Question:
Hi I would like to create a function where I type the value of 'exampledataframe$X1' and it will return the corresponding value 'exampledataframe$X2'.
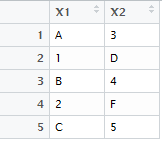
Answer: We can use '=='
'''
exampledataframe$X2[exampledataframe$X1=="A"]
'''
As a function
'''
fun1 <- function(data, Var1, Var2, val){
data[[Var2]][data[[Var1]]==val]
}
fun1(exampledataframe, "X1", "X2", "B")
#[1] "4"
'''
### data
'''
exampledataframe <- data.frame(X1= c("A", 1, "B", 2, "C"),
X2= c(3, "D", 4, "F", 5), stringsAsFactors=FALSE)
'''